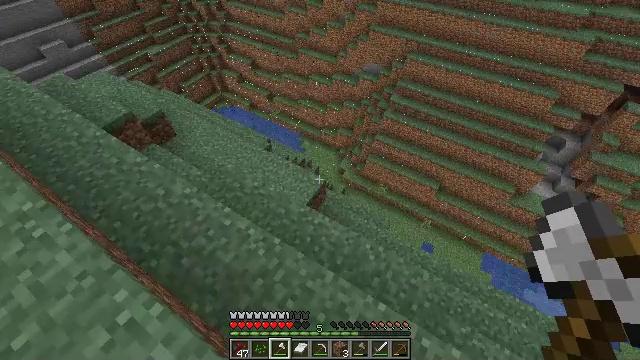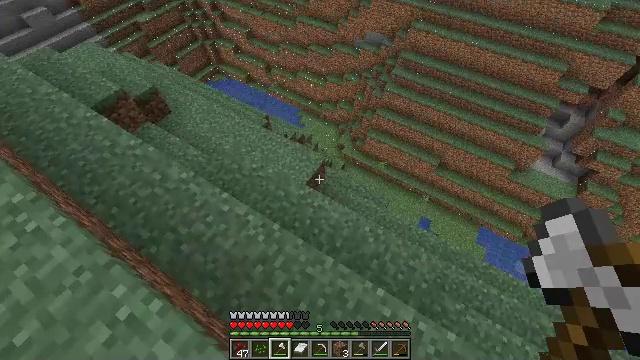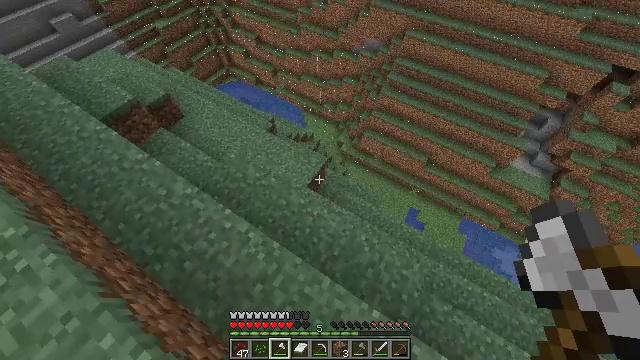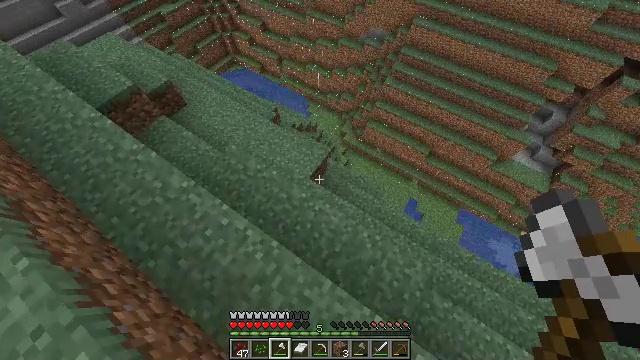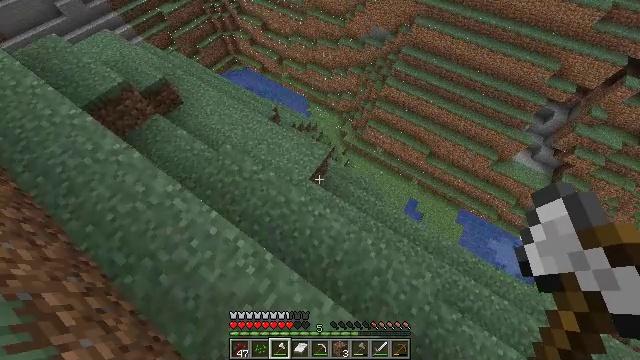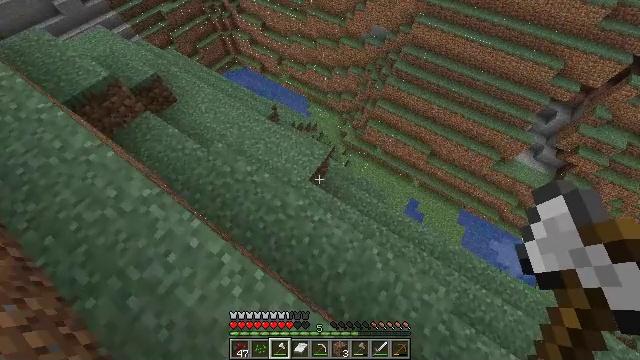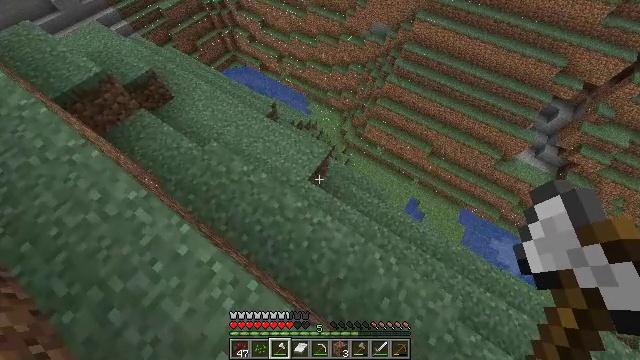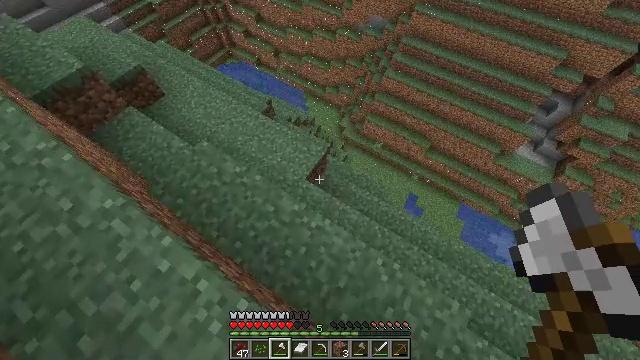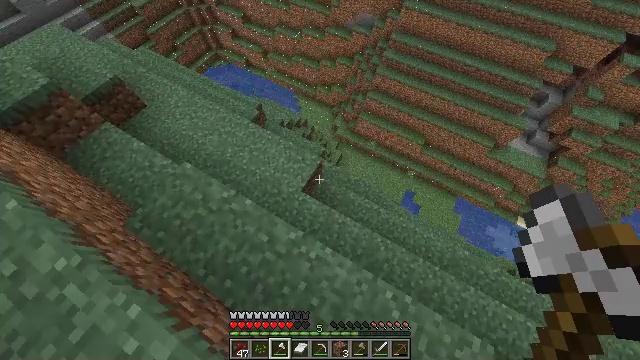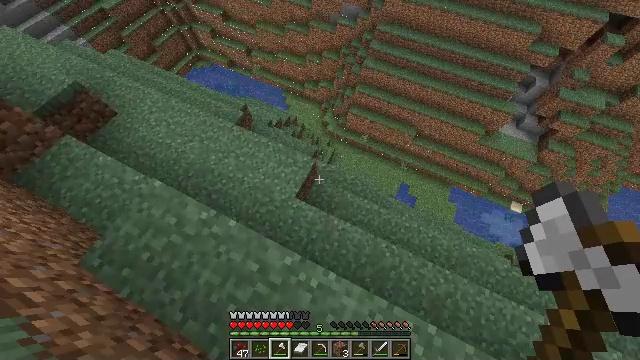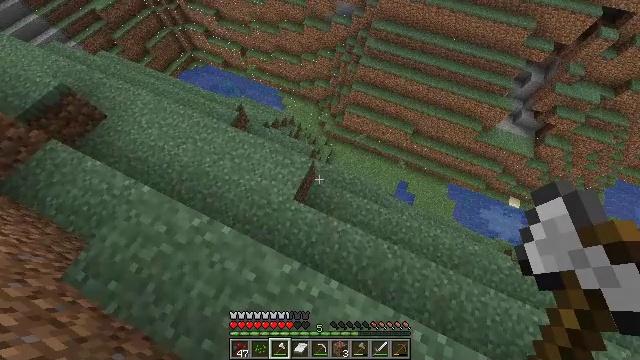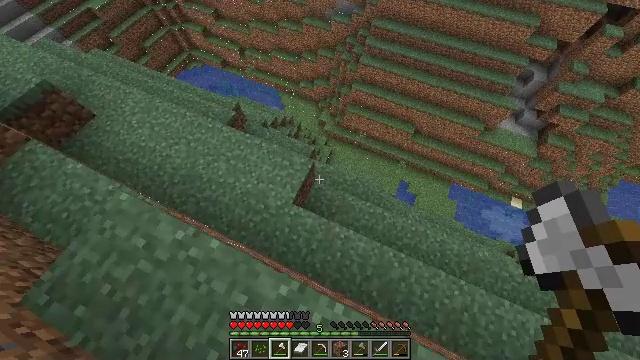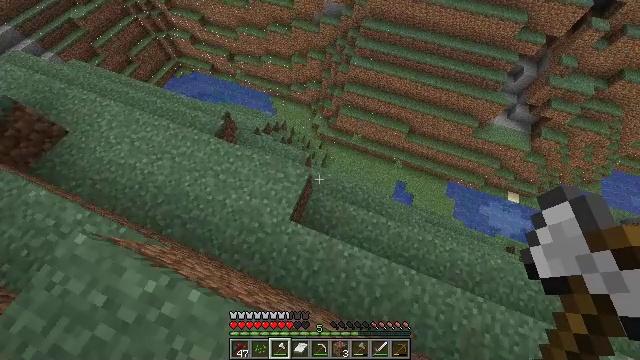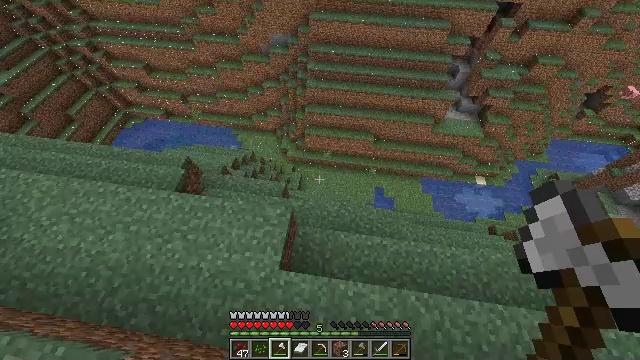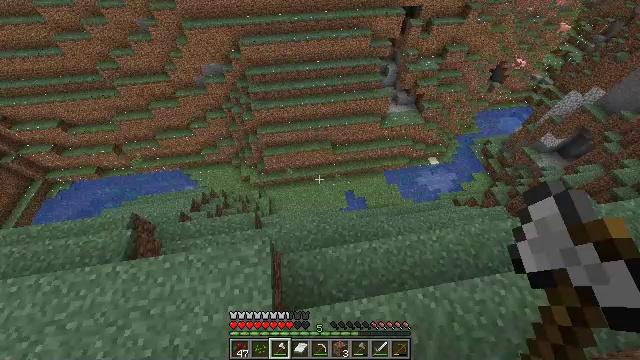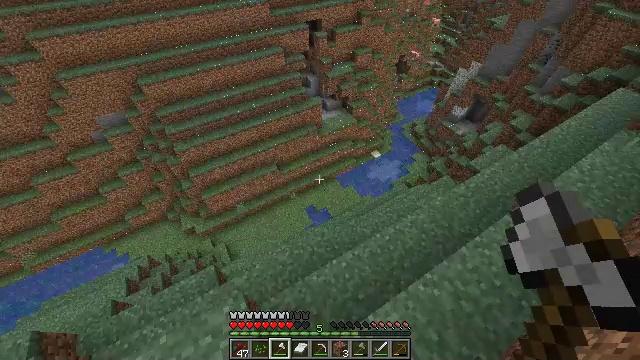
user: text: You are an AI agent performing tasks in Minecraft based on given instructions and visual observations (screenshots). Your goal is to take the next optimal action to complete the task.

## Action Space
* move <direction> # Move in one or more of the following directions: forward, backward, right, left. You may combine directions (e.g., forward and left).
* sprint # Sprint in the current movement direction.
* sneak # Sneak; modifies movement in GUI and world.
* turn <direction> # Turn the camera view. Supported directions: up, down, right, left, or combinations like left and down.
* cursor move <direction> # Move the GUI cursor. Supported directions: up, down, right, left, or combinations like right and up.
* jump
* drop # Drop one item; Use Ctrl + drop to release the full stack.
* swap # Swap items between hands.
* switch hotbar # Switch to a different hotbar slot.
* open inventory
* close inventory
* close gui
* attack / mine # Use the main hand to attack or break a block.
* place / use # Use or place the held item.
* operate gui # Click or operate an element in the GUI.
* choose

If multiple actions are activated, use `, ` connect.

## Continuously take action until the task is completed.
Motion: motion action
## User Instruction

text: Collect the grass block using a shovel.
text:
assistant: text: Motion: move forward, sprint, turn down
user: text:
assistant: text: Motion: move forward, sprint, turn down
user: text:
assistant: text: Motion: move forward, sprint, turn left and down
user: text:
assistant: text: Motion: move forward
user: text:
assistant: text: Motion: move forward
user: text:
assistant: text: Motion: move forward
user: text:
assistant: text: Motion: move forward
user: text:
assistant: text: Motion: move forward, turn right
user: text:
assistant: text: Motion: move forward, turn right
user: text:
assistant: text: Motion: move forward, turn right
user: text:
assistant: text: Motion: move forward
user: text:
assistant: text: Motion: move forward, turn right
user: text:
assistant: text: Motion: move forward, turn right and up
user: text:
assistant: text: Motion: turn right and up
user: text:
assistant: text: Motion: turn right and up
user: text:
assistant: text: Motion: turn right and up
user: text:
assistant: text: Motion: turn right
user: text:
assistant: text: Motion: no_op
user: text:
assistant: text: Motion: no_op
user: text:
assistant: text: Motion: no_op
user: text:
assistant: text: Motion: no_op
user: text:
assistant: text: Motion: turn left
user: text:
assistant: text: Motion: turn left
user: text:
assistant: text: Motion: turn left and down
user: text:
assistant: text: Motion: move forward, turn left and down
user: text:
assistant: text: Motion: move forward, turn left and down
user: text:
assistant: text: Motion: move forward, turn left and down
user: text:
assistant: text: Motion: move forward, turn left and down
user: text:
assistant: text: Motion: move forward, turn left
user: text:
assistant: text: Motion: move forward, turn left and up